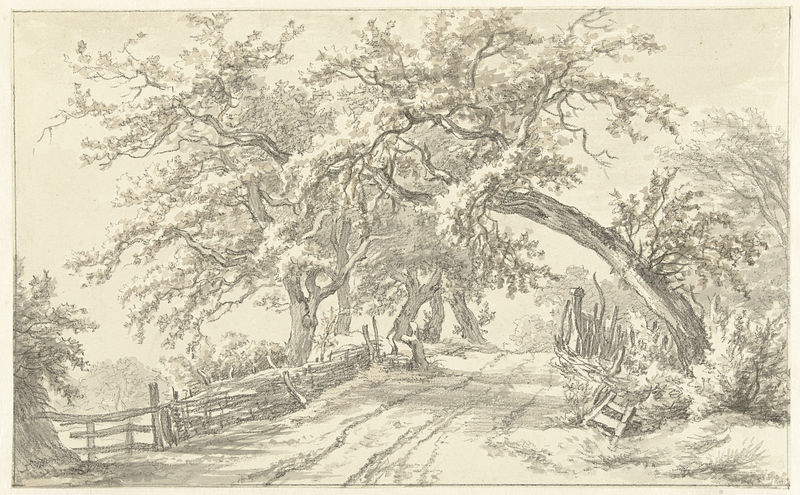
Titel: Bomen langs weg bij Broekhuizen in Drenthe
Künstler: Egbert van Drielst
Standort: Amsterdam
Institution: Rijksmuseum
Schlagwörter: baum, blätter, landschaft, holz, skizze, zeichnung, weg, zaun, zweige, grafik, hecke, tusche, radierung, stich, bleistift, 19. jahrhundert